Question: I am trying to profile the queries in my Sinatra app, which uses the Sequel ORM and MySql, through the mysql2 adapter. I'm using Rack::MiniProfiler, and the profiler seems to be working except it is not showing any queries, even though there are many of them being run on the page in question.
To use miniprofiler, all I have done is 'require 'rack-mini-profiler'' and 'use Rack::MiniProfiler'.
Am I missing some needed configuration to ensure the Sequel queries are picked up?
Here's a screenshot of miniprofiler's output:

If this cannot be made to work, I am also open to other suggestions to solve the query profiling problem, though I have tried Rack::Bug as well, and it too failed to pick up the Sequel queries.
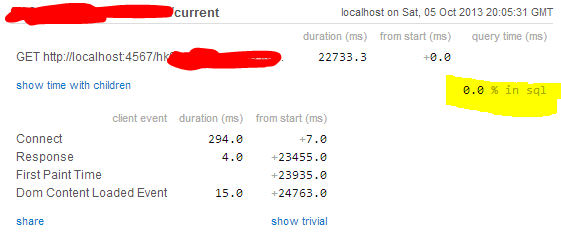
Answer: Make sure to 'require 'sequel'' before 'require 'rack-mini-profiler''.